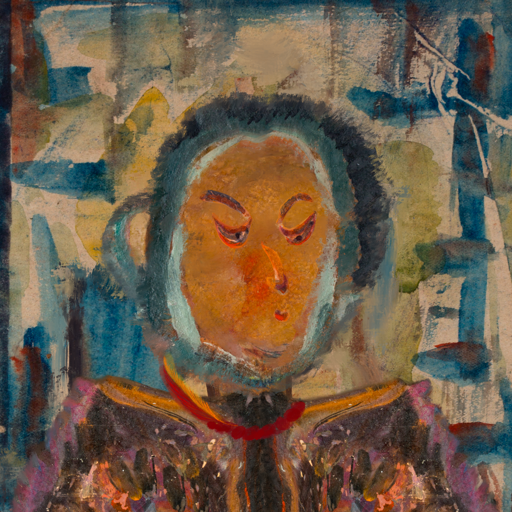
Background: Orphan, Head And Neck Side: Pipe, Face Side: Hypocrite, Bust: Gypsy_Queen, Hair Side: Boggyland, Head Accessory: Blank, Second Necklace: Blank, Necklace: Pipe, Baby: Blank